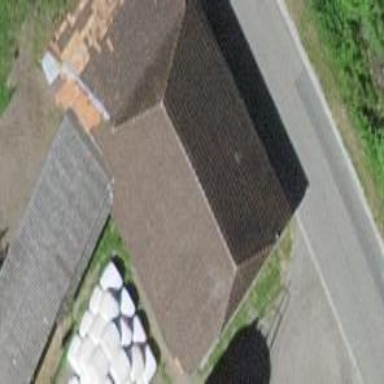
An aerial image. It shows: Barn.